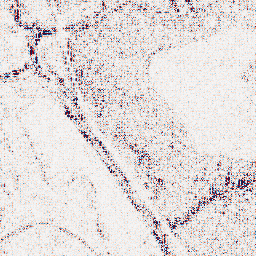
Category: wavelet
Decomposition family: wavelet_dwt
Decomposition parameters: wavelet: coif2
level: 1
Upsampling method: bilinear
Upsampling parameters: scale: 2
Upsampling scale: 2